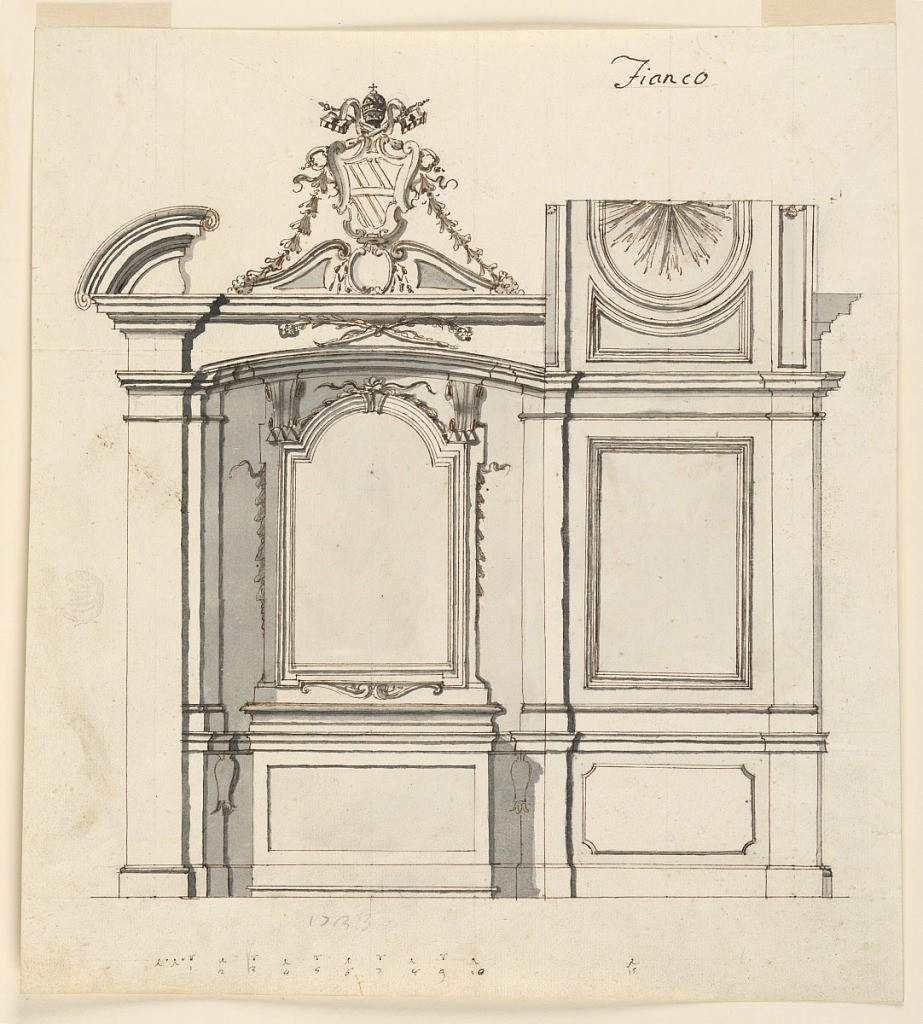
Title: Design for an Altar
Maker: Ferdinando Fuga, Italian, 1699 - 1781
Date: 1733
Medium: Pen and sepia ink, brush and gray watercolor, graphite on paper
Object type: Drawing
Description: Design for an altar, elevation view. In the center of the broken pediment is a small escutcheon for the coat of arms of a prelate (clergyman/bishop). On top is the larger coat of arms of Pope Clement XII (1730-1740) with garlands hanging down on each side. The outwards framing pilaster with another pediment cornice is not drawn, having given room for the elevation of the side wall of the chapel and a project for the elevation of its vaulted ceiling. Below is the scale.